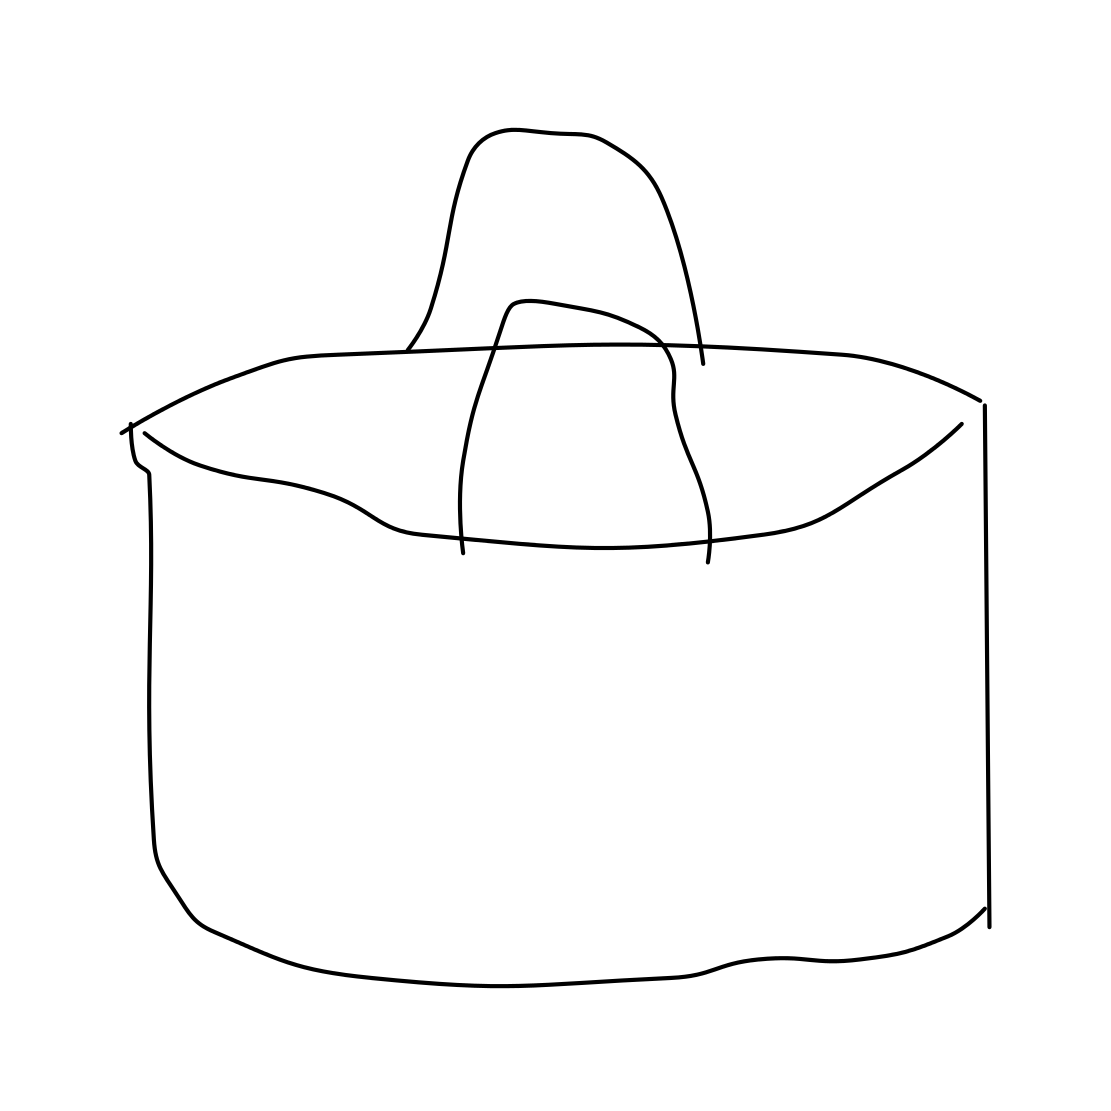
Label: basket